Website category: movie
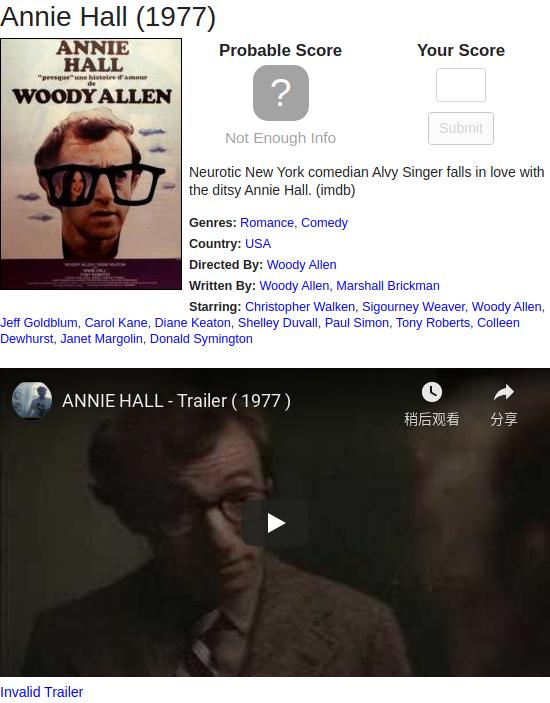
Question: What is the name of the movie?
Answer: Annie Hall

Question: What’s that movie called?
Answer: Annie Hall

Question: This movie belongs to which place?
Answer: USA

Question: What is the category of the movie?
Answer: Romance

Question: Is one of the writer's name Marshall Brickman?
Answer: yes

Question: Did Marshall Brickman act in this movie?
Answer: no

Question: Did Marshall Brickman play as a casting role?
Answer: no

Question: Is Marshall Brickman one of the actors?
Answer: no

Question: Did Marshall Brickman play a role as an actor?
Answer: no

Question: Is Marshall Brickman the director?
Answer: no

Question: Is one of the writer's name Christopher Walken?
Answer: no

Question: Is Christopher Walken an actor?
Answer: yes

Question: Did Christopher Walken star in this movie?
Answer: yes

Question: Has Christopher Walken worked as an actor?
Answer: yes

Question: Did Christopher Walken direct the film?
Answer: no

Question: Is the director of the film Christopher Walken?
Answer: no

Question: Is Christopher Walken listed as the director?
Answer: no

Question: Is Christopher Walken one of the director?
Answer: no

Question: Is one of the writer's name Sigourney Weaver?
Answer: no

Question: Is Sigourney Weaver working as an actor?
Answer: yes

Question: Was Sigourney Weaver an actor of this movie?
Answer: yes

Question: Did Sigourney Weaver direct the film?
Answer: no

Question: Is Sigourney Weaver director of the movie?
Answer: no

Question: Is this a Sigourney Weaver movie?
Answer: no

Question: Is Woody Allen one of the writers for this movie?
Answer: no

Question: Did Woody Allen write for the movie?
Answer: no

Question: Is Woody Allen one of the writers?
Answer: no

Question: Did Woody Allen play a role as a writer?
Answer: no

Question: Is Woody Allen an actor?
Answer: yes

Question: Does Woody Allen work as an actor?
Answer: yes

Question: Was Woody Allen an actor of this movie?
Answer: yes

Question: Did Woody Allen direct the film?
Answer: no

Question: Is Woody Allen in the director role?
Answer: no

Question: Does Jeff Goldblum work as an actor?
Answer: yes

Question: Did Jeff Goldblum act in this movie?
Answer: yes

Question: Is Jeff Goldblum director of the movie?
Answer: no

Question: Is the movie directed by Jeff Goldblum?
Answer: no

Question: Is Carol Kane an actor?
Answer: yes

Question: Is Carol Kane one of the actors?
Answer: yes

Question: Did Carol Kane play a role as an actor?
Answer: yes

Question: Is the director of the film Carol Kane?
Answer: no

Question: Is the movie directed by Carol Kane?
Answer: no

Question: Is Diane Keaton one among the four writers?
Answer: no

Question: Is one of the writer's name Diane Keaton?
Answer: no

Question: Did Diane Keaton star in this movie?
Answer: yes

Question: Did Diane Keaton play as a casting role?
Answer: yes

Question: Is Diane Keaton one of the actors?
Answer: yes

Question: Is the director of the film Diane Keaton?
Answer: no

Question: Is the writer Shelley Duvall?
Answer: no

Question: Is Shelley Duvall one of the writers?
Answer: no

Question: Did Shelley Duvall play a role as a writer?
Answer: no

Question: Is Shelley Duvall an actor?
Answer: yes

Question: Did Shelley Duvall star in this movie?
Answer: yes

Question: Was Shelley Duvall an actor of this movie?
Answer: yes

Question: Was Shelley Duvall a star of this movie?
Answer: yes

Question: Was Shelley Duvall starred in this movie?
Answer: yes

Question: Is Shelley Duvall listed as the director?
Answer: no

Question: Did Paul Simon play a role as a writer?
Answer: no

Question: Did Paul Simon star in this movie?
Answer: yes

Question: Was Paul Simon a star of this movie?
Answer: yes

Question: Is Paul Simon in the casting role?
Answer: yes

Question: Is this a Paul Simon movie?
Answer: no

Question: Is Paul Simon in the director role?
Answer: no

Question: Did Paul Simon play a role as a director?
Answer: no